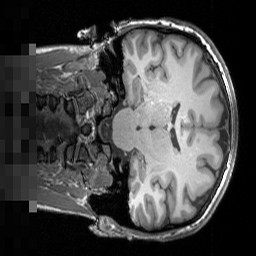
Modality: T1w
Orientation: coronal
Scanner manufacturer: siemens
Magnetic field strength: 3 T
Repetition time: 1.5 s
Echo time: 0.00291 s